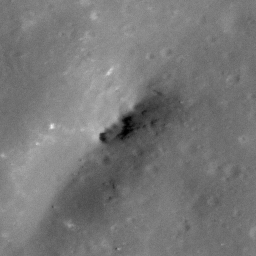
Pit: Copernicus 23
Host crater: Copernicus
Host type: impact_melt
Lunar coordinates: latitude 10.207, longitude 339.898